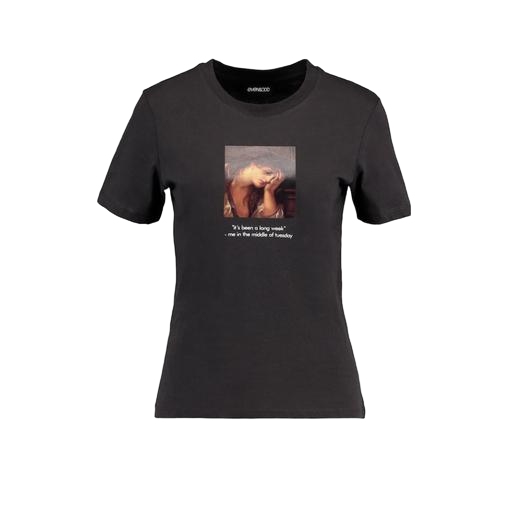
art t-shirt, black woman print t-shirt, black woman's tee, white background